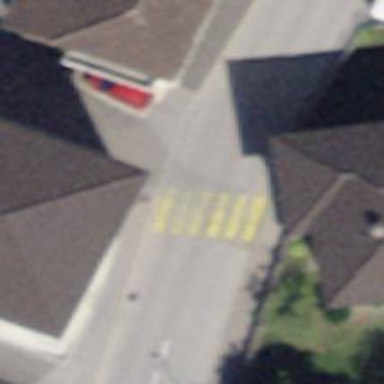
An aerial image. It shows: Marked crossing with zebra stripes on the road.